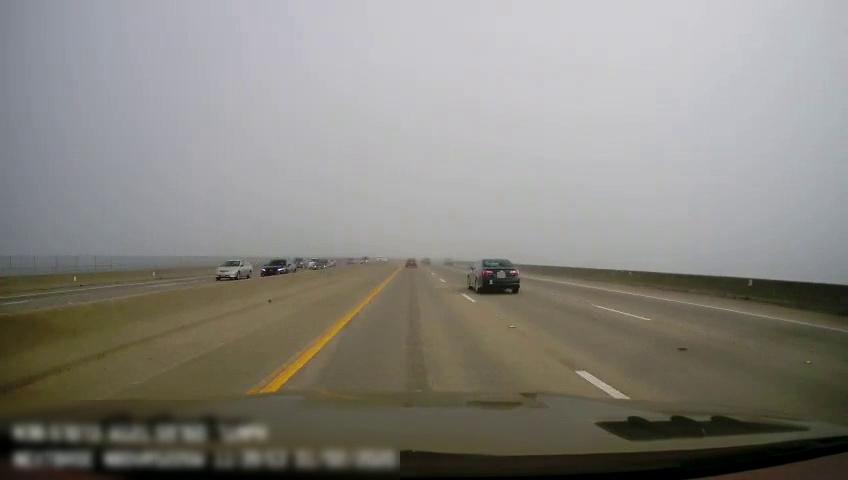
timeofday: Day
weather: Cloudy
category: Drivable Space
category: Drivable Space
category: Vehicles | Car
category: Vehicles | Car
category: Vehicles | Car
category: Vehicles | Car
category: Vehicles | Car
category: Vehicles | Car
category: Vehicles | Car
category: Vehicles | Car
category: Vehicles | Car
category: Lanes | Current Lane
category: Lanes | Current Lane
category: Lanes | Alternate Lane
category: Lanes | Alternate Lane
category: Lanes | Alternate Lane
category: Lanes | Opposite Lane
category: Lanes | Opposite Lane